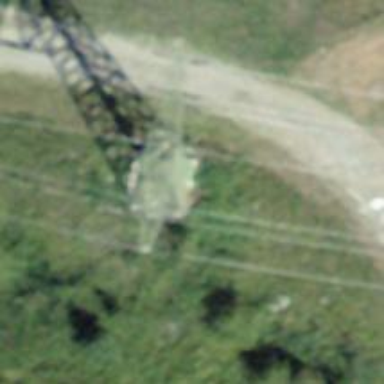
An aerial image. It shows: Three cables of power line.